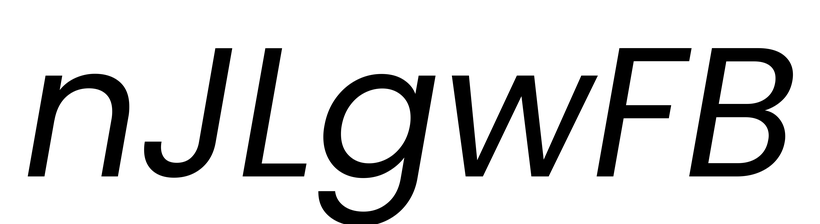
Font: Poppins-Italic